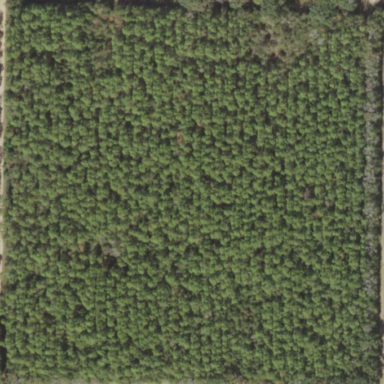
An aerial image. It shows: Forest area predominantly covered with needle-leaved trees.